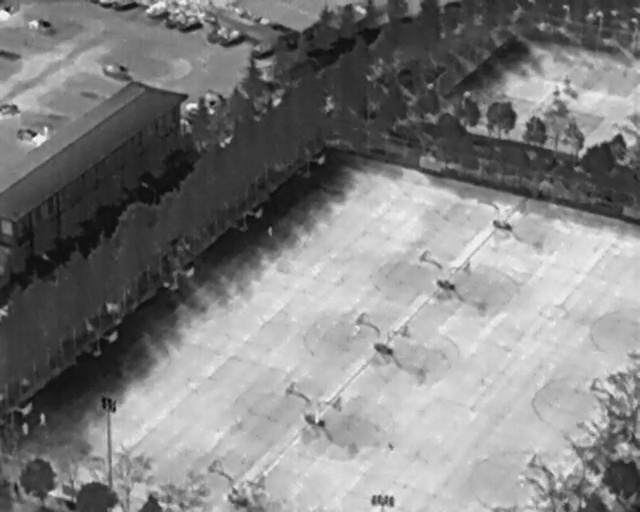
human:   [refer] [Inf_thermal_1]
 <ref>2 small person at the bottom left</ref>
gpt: <box>[[5, 81, 8, 82, 2], [2, 82, 5, 84, 2]]</box>